Question: I am trying to allow a User to remove a point (or more specifically, an OverlayItem) from a map. I followed the developer <URL> tutorial to capture a long press on the map.
So now I have a program which allows a User to place points on the map. My next goal is to let the User remove points. Here is my code for when a User clicks an existing point on the map.
'''
public class OurItemizedOverlay extends ItemizedOverlay {
//Create new list of points
private ArrayList<OverlayItem> mapOverlays = new ArrayList<OverlayItem>();
private Context mapContext;
@Override
protected boolean onTap(final int index) {
Button edit, remove;
//Get index of item tapped
OverlayItem item = mapOverlays.get(index);
//Create Dialog to show point info, allow for edit or removal.
LinearLayout layout = new LinearLayout(mapContext);
layout.setOrientation(LinearLayout.VERTICAL);
LayoutInflater inflater = LayoutInflater.from(mapContext);
AlertDialog.Builder builder = new AlertDialog.Builder(mapContext);
builder.setTitle(item.getTitle());
builder.setMessage(item.getSnippet());
View view = inflater.inflate(R.layout.view_or_edit_location_dialog, null);
builder.setView(view);
builder.show();
//BUTTONS
edit = (Button)view.findViewById(R.id.edit);
remove = (Button)view.findViewById(R.id.delete);
//Edit Button Listener
edit.setOnClickListener(new View.OnClickListener() {
@Override
public void onClick(View v) {
}
});
//Remove Button Listener
remove.setOnClickListener(new View.OnClickListener() {
@Override
public void onClick(View v) {
removeOverlay(index); <--------
Log.d("View location info", "user clicked delete.");
return;
}
});
return true;
}
'''
Here is my code for removeOverlay.
'''
protected void removeOverlay(int index) {
mapOverlays.remove(index);
com.example.mapproject.MainActivity.mapView.invalidate();
}
'''
After I click on an existing point a dialog is presented offering to remove the point. When I have selected to remove the point, the point still remains on the screen. If I place a new point, the 'deleted' one is removed. However, if I click the 'deleted' point or another existing point, the program crashes with this error.

If you have a clue of what to do, I'd appreciate to hear from you !!
Following a tip from Vishwa Patel, I remove a point from the map straight away using postInvalidate(). However, I still get indexoutofbounds exceptions when I click where the icon was..
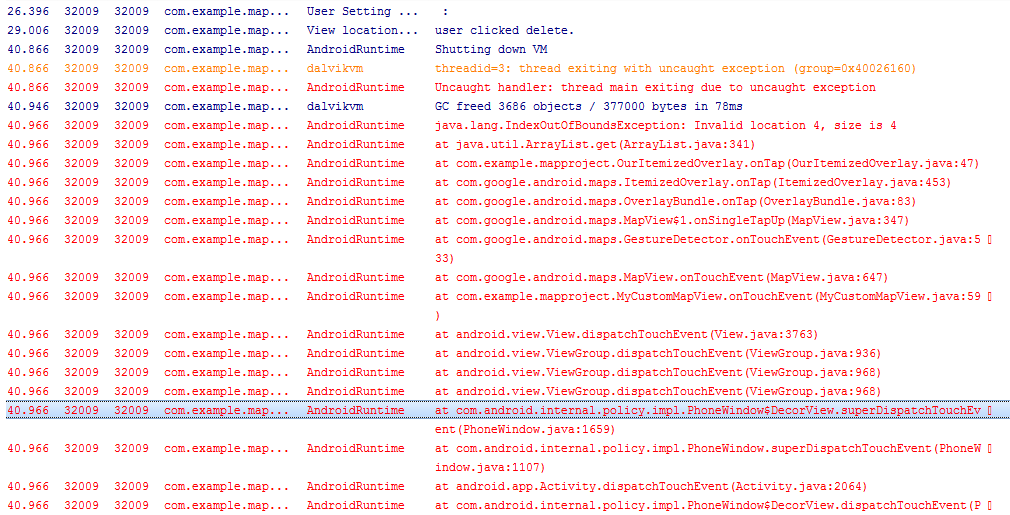
Answer: I believe I found the solution <URL>. It seems to work so far, the answer was to put the following line into my removeOverlay method,
'''
setLastFocusedIndex(-1);
'''
The code to remove an OverylayItem from my custom Overlay is,
'''
protected void removeOverlay(OverlayItem overlayItem) {
mapOverlays.remove(overlayItem);
MainActivity.mapOverlays.remove(this);
setLastFocusedIndex(-1);
populate();
}
'''
Any thoughts/suggestions are welcome!